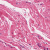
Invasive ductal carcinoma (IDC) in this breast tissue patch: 0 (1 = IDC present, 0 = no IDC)